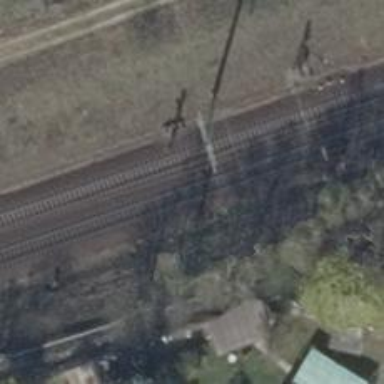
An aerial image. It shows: Railway signal.